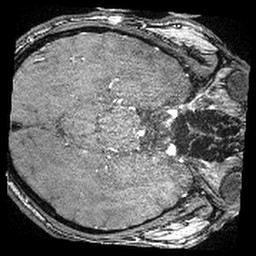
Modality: angio
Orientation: axial
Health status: ill
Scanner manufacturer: siemens
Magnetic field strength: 3 T
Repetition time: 0.027 s
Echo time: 0.00401 s